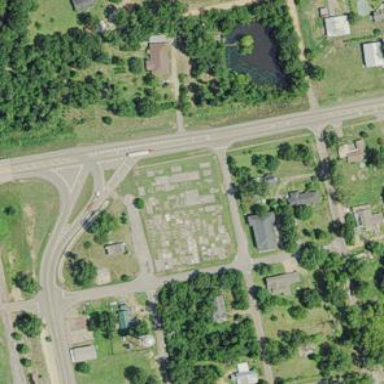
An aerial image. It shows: Cemetery.